Interaction volume radius: 5 \u00c5
Interaction volume height: 15 \u00c5
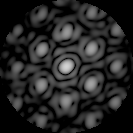
Disorder parameter: 0.3903